Question: How can I configure the <URL> to make sure that the Tab Header's fill the available space?
I have the below code that generates the following form:
'''
namespace StretchThoseTabs
{
using Infragistics.Win.UltraWinTabControl;
public partial class Form1 : Form
{
public Form1()
{
InitializeComponent();
this.ultraTabControl2.Tabs.AddRange(new UltraTab[]
{
new UltraTab(false) {Text = "General"},
new UltraTab(false) {Text = "Advanced Options"}
});
}
}
}
'''

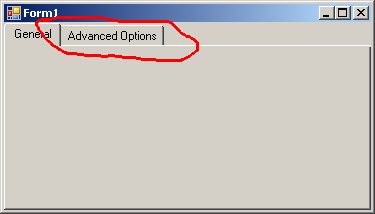
Answer: Use the 'TabLayoutStyle' property.
you could set it to various options, for example the one required could be:
'''
tabCtrl1.TabLayoutStyle = TabLayoutStyle.SingleRowSizeToFit;
'''